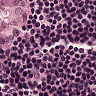
Metastatic tissue present: yes